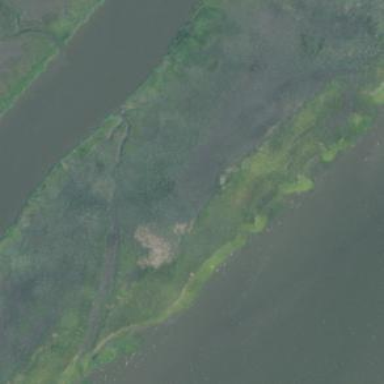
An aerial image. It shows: Wetland area.